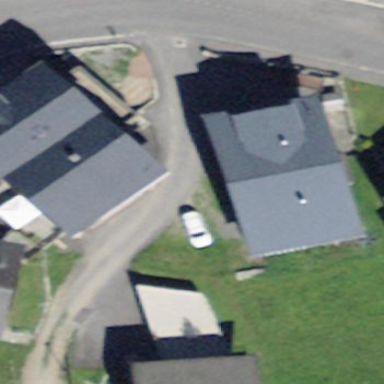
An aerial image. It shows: Residential building.